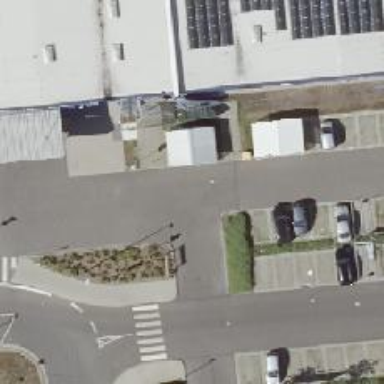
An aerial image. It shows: Asphalt parking aisle road for service vehicles.